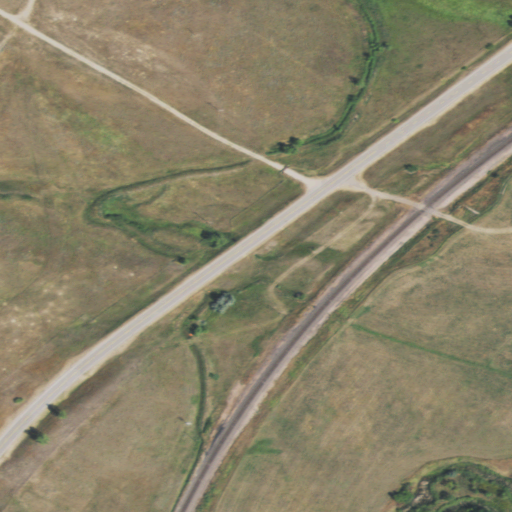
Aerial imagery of valley in Wyoming named Demple Draw containing shrub, woody wetlands, grassland, cultivated crops, herbaceous wetlands, pasture, and barren land